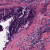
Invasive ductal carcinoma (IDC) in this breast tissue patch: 0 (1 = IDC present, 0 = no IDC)